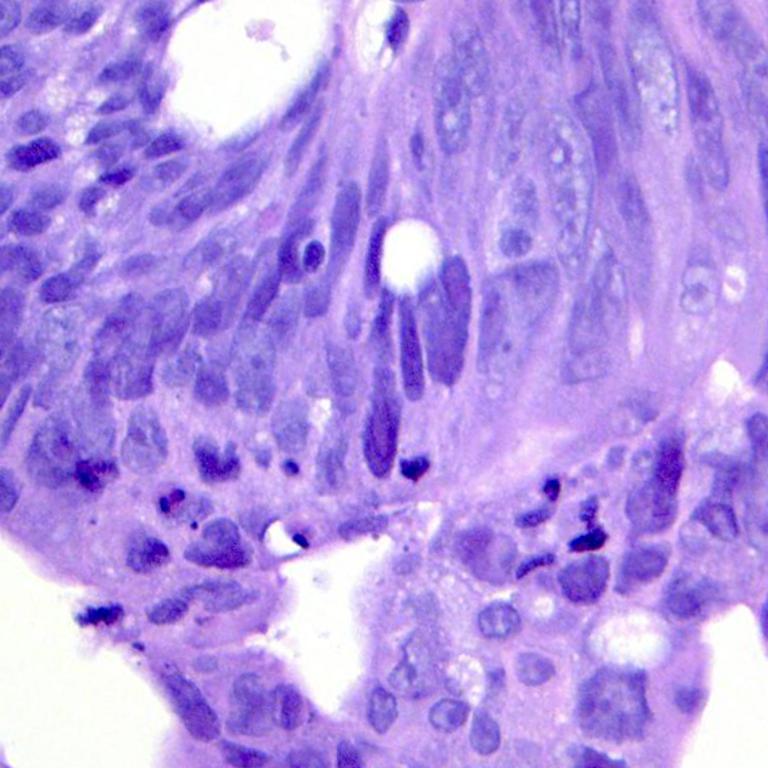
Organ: colon
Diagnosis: adenocarcinomas